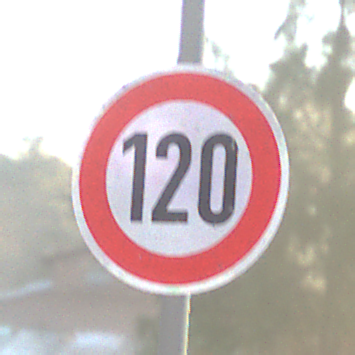
Verkehrszeichen: Geschwindigkeit120
Umgebung: Outdoor, Nature
Tageszeit: SunriseSunset
Wetter: Clear
Licht: Natural
Jahreszeit: NotSpecified
Kontrast: HighContrast